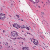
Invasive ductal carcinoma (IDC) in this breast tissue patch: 1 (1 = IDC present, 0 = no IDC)